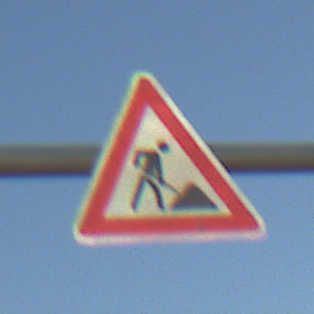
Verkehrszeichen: Arbeitsstelle
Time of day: SunriseSunset
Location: Outdoor (Nature)
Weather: Clear
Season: NotSpecified
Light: Natural